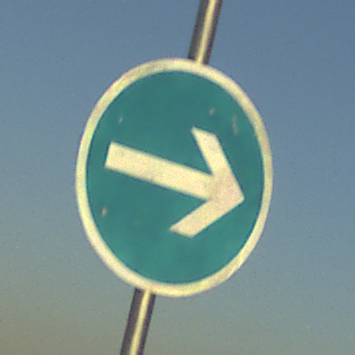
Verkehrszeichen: VorgeschriebeneFahrtrichtungHierRechts
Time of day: SunriseSunset
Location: Outdoor (Nature)
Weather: Clear
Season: NotSpecified
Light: Natural